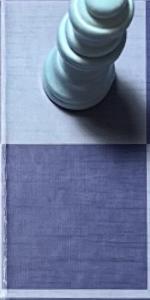
Label: Empty